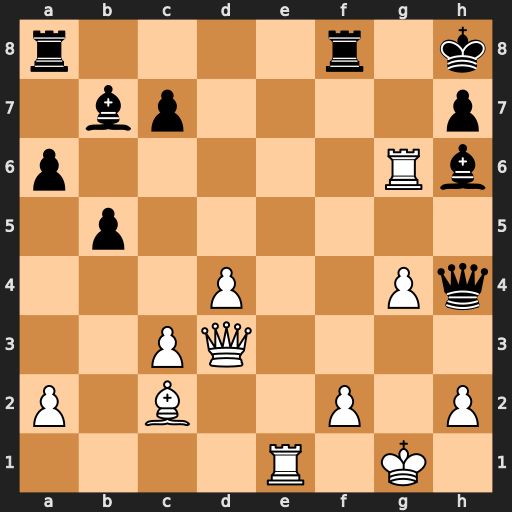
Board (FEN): r4r1k/1bp4p/p5Rb/1p6/3P2Pq/2PQ4/P1B2P1P/4R1K1
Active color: w
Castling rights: -
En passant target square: -
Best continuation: Rg8+ Rxg8 Qxh7#